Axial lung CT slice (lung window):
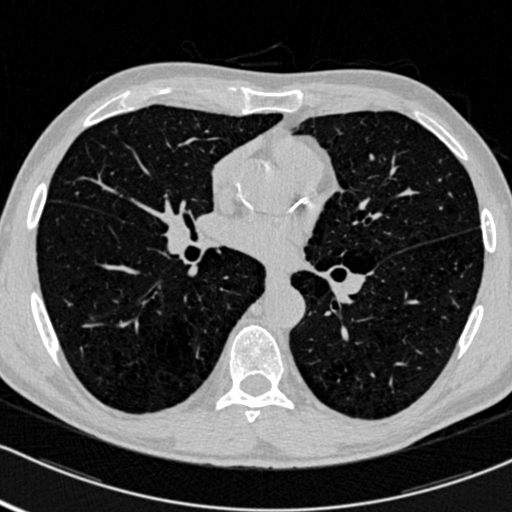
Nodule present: no